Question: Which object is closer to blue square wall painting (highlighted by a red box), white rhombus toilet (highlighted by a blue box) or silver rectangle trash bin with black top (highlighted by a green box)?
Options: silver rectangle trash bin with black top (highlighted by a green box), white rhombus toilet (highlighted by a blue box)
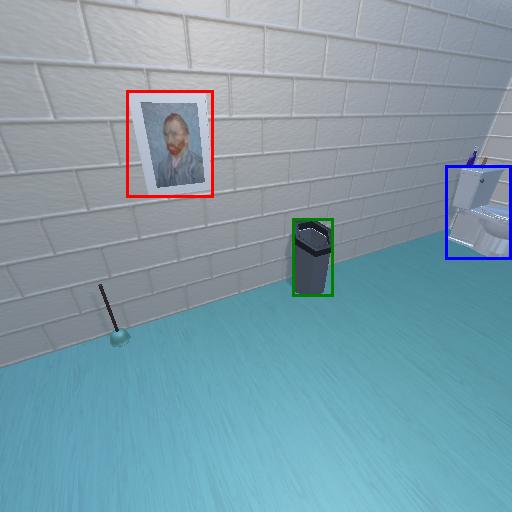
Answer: silver rectangle trash bin with black top (highlighted by a green box)